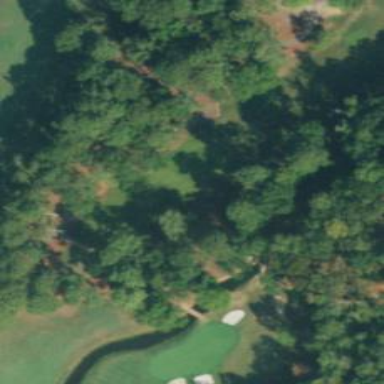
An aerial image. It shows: Golf tee area with grass surface.